Field crop: tomato
Growth stage: 2
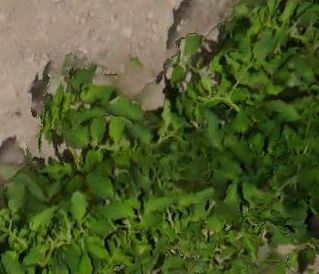
Species: tomato